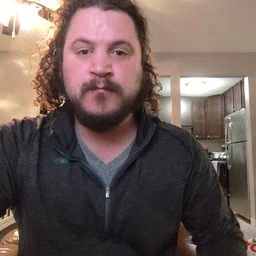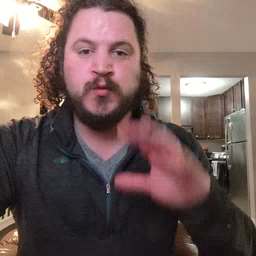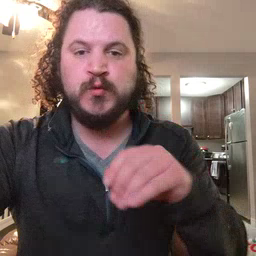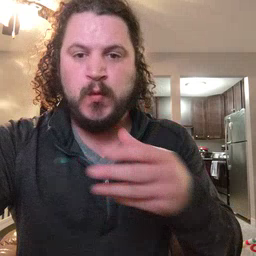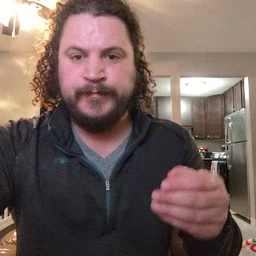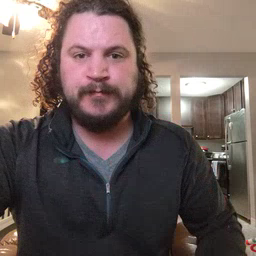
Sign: story